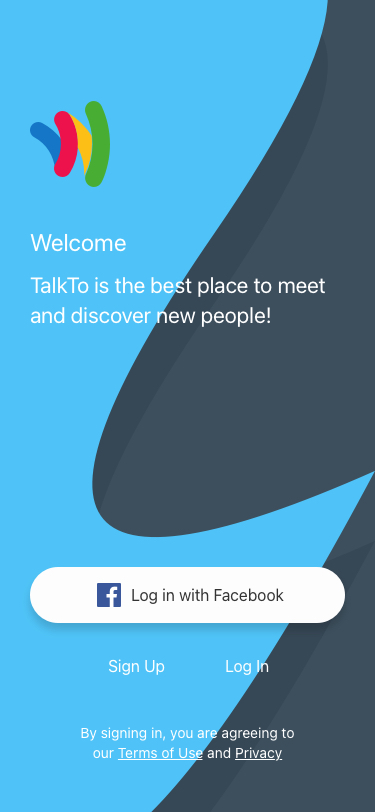
Text in this UI design:
By signing in, you are agreeing to our Terms of Use and Privacy Policy.
Sign Up
Log In
Log in with Facebook
Welcome
TalkTo is the best place to meet and discover new people!